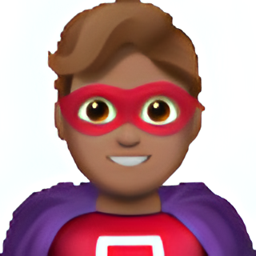
Name: man superhero medium skin tone
Emoji: 🦸🏽‍♂️
Group: People & Body
Sub-group: person-fantasy